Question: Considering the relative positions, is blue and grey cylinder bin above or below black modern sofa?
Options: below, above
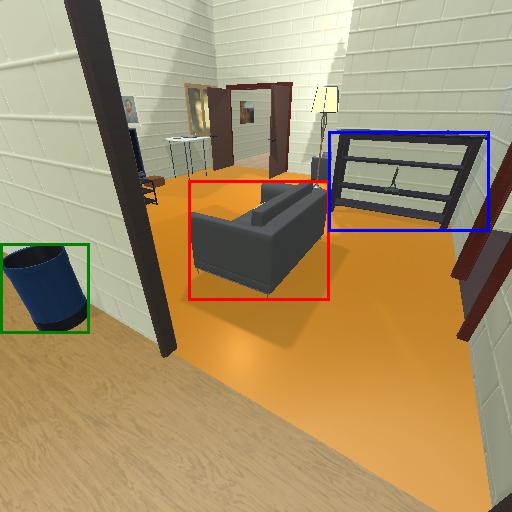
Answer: below